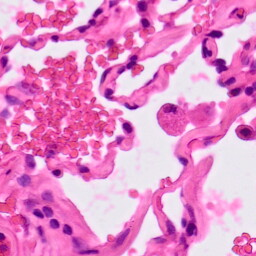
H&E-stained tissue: Lung